Field crop: maize
Growth stage: 2
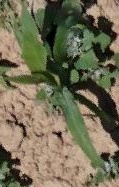
Species: maize